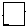
Label: square